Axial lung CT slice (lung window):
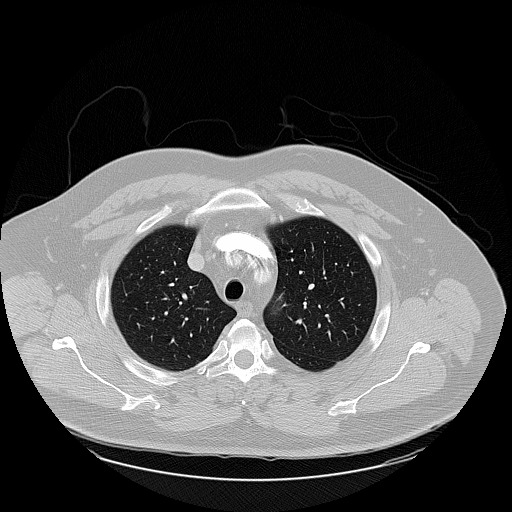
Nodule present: no